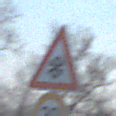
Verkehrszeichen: SchneeOderEisglaette
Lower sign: Geschwindigkeit30
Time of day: SunriseSunset
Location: Outdoor (Suburban)
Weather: PartlyCloudy
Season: Winter
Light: Natural